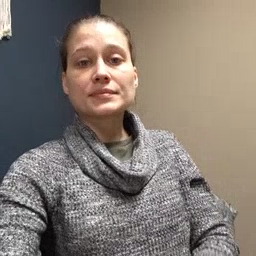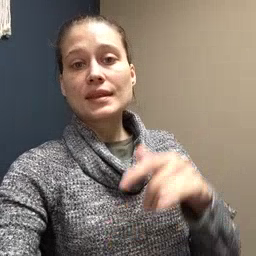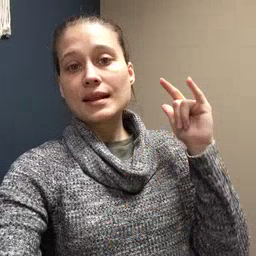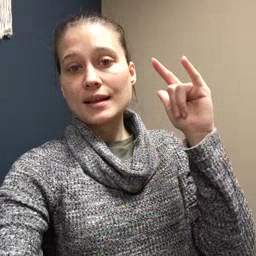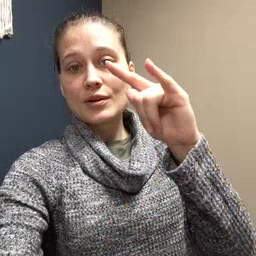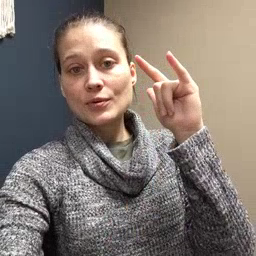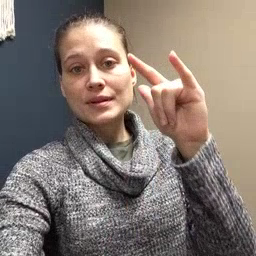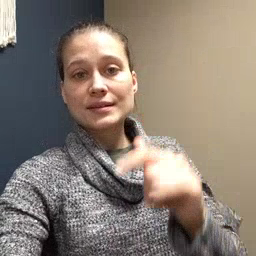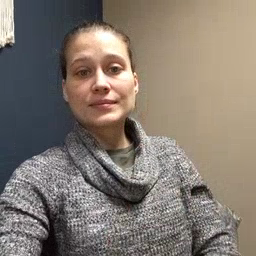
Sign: airplane